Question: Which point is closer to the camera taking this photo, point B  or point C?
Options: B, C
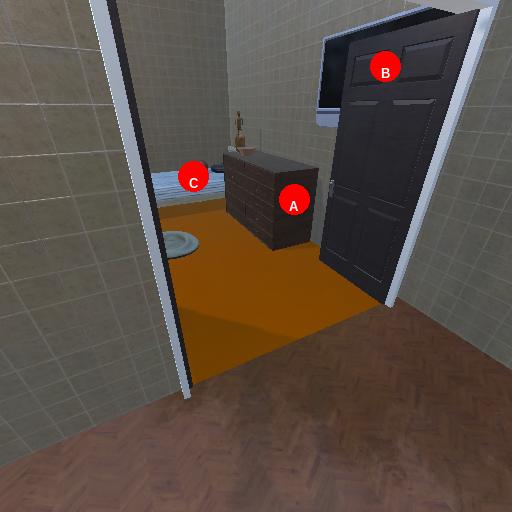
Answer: B